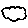
Label: cloud